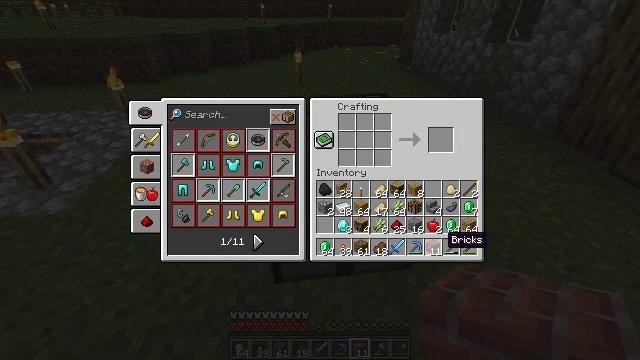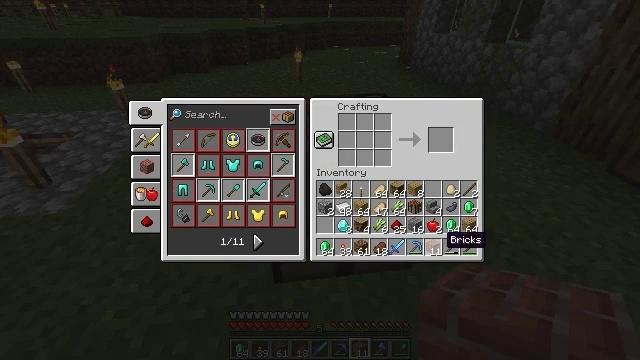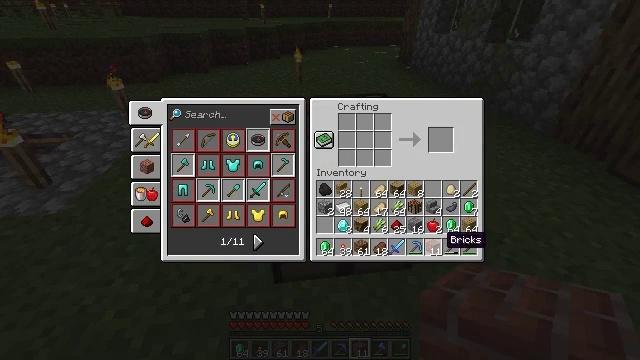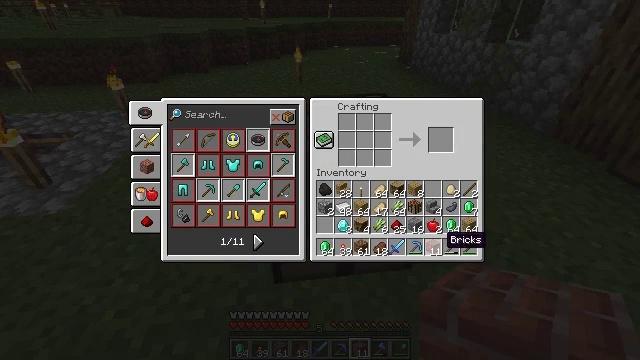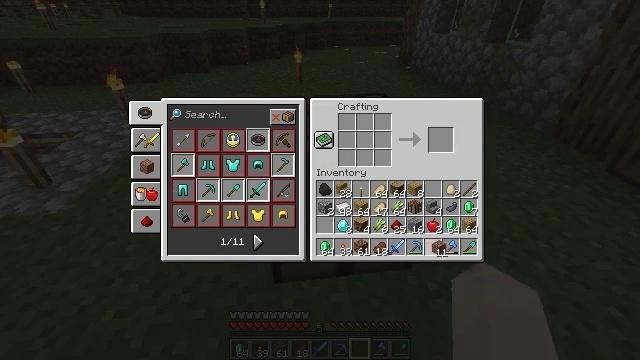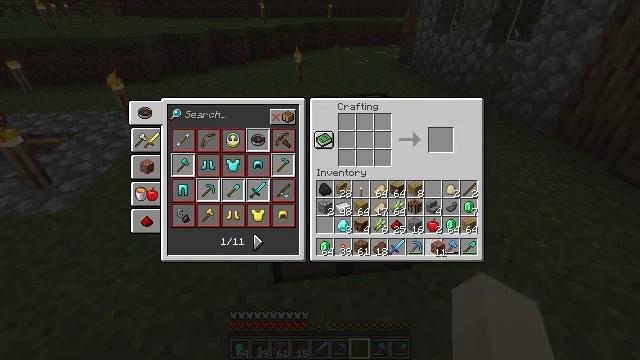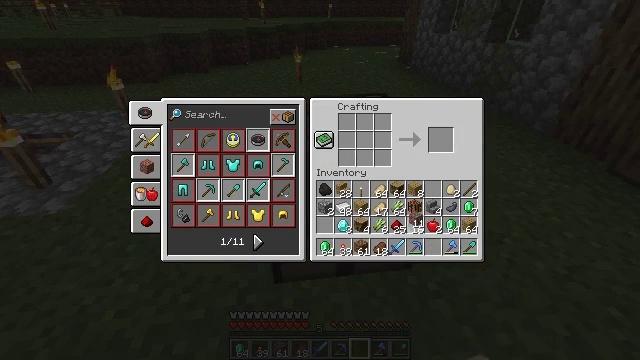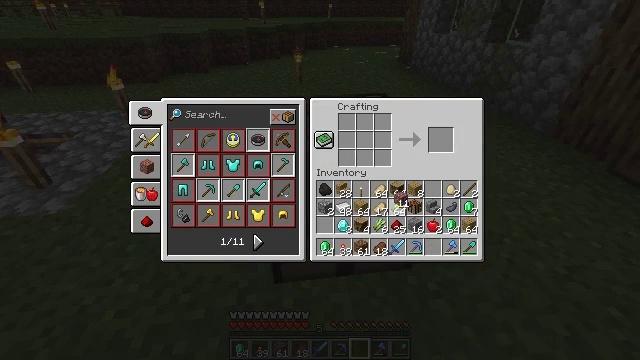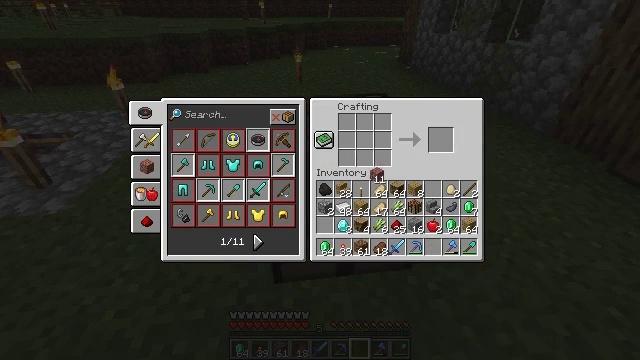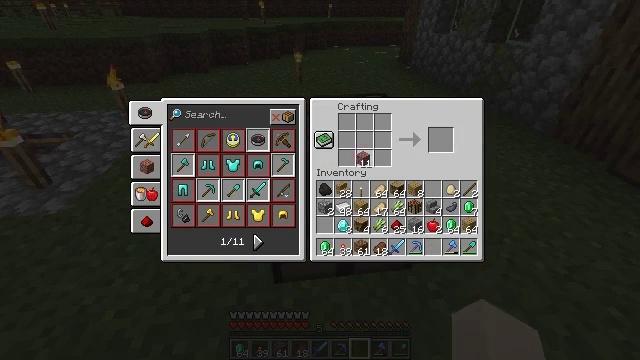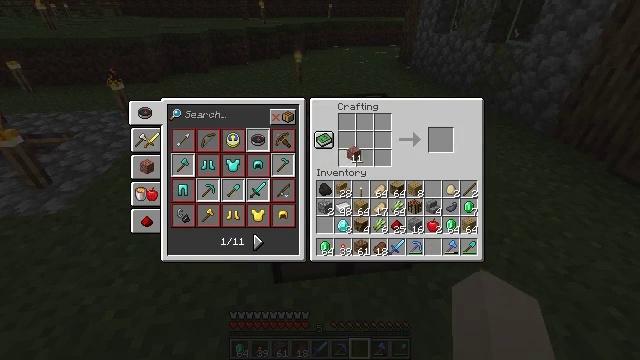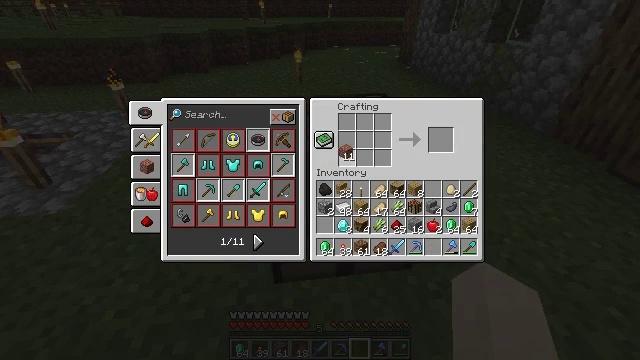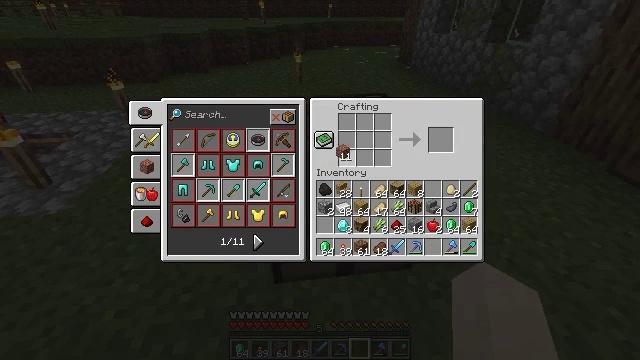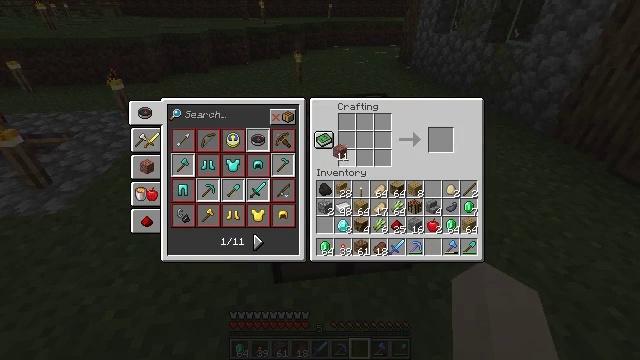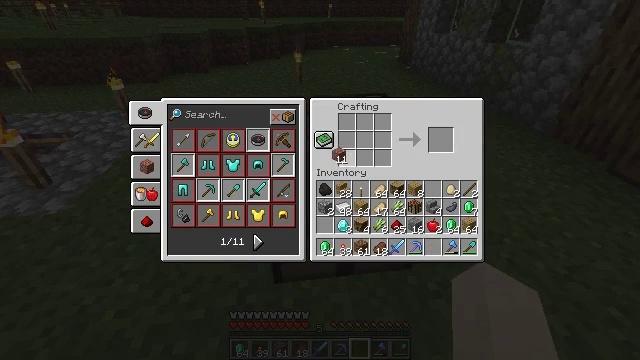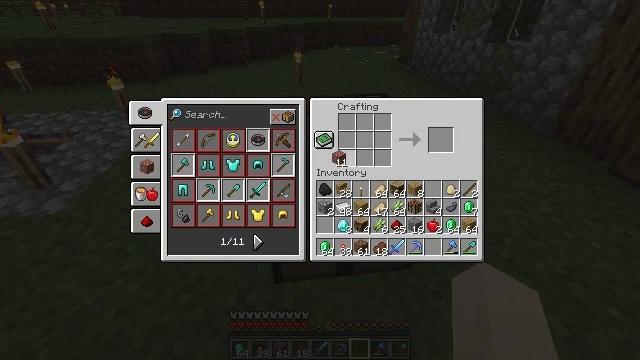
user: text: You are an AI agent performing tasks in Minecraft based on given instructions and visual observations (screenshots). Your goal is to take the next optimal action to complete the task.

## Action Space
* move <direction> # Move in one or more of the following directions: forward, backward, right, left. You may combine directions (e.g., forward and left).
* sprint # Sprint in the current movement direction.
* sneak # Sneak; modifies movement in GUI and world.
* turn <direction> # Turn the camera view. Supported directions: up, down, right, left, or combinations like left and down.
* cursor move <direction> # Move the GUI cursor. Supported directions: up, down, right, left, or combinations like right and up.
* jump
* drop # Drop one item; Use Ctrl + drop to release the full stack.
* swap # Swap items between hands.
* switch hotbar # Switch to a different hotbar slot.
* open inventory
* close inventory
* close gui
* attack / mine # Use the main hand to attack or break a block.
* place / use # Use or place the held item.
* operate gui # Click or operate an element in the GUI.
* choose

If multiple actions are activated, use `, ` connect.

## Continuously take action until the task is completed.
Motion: motion action
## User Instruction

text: Create a brick slab by arranging bricks in the crafting table.
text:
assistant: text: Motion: no_op
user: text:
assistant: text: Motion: no_op
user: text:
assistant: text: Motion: no_op
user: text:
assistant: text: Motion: operate gui
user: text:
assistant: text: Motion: operate gui
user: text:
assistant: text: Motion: cursor move left and up
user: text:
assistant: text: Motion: cursor move left and up
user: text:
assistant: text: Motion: cursor move left and up
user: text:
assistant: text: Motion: cursor move left and up
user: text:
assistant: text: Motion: cursor move left
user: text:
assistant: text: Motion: sneak, cursor move left
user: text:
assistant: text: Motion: sneak
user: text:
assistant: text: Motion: sneak
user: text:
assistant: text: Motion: sneak
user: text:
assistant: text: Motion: sneak
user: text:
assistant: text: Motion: sneak
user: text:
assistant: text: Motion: sneak
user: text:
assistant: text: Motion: sneak
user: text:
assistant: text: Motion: sneak
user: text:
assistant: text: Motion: sneak
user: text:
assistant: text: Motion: sneak
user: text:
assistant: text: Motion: sneak, operate gui
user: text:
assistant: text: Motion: sneak, operate gui
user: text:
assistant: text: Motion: sneak, operate gui
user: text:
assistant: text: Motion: sneak, cursor move right, operate gui
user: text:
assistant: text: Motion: sneak, cursor move right, operate gui
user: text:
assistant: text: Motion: sneak, operate gui
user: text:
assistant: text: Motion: sneak, operate gui
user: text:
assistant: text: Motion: sneak, operate gui
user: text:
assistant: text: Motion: sneak, operate gui